Question: I am trying to use StreamReader and StreamWriter to Open a text file (fixed width) and to modify a few specific columns of data. I have dates with the following format that are going to be converted to packed COMP-3 fields.
'''
020100718F
020100716F
020100717F
020100718F
020100719F
'''
I want to be able to read in the dates form a file using StreamReader, then convert them to packed fields (5 characters), and then output them using StreamWriter. However, I haven't found a way to use StreamWriter to right to a specific position, and beginning to wonder if is possible.
I have the following code snip-it.
'''
System.IO.StreamWriter writer;
this.fileName = @"C:\Test9.txt";
reader = new System.IO.StreamReader(System.IO.File.OpenRead(this.fileName));
currentLine = reader.ReadLine();
currentLine = currentLine.Substring(30, 10); //Substring Containing the Date
reader.Close();
...
// Convert currentLine to Packed Field
...
writer = new System.IO.StreamWriter(System.IO.File.Open(this.fileName, System.IO.FileMode.Open));
writer.Write(currentLine);
'''
Currently what I have does the following:
'''
After:
!@#$%0718F
020100716F
020100717F
020100718F
020100719F
!@#$% = Ascii Characters SO can't display
'''
Any ideas? Thanks!
Information on Packed Fields COMP-3
Packed Fields are used by COBOL systems to reduce the number of bytes a field requires in files. Please see the following SO post for more information: <URL>
Here is Picture of the following date "20120123" packed in COMP-3. This is my end result and I have included because I wasn't sure if it would effect possible answers.

My question is how do you get StreamWriter to dynamically replace data inside a file and change the lengths of rows?
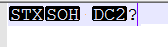
Answer: I have always found it better to to read the input file, filter/process the data and write the output to a temporary file. After finished, delete the original file (or make a backup) and copy the temporary file over. This way you haven't lost half your input file in case something goes wrong in the middle of processing.